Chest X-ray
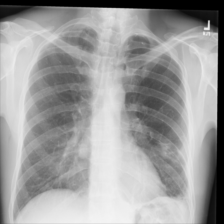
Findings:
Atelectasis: negative
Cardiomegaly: negative
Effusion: positive
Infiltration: negative
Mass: negative
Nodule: negative
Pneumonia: negative
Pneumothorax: negative
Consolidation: negative
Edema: negative
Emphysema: negative
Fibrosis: negative
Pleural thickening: negative
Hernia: negative